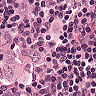
Metastatic tissue present: yes